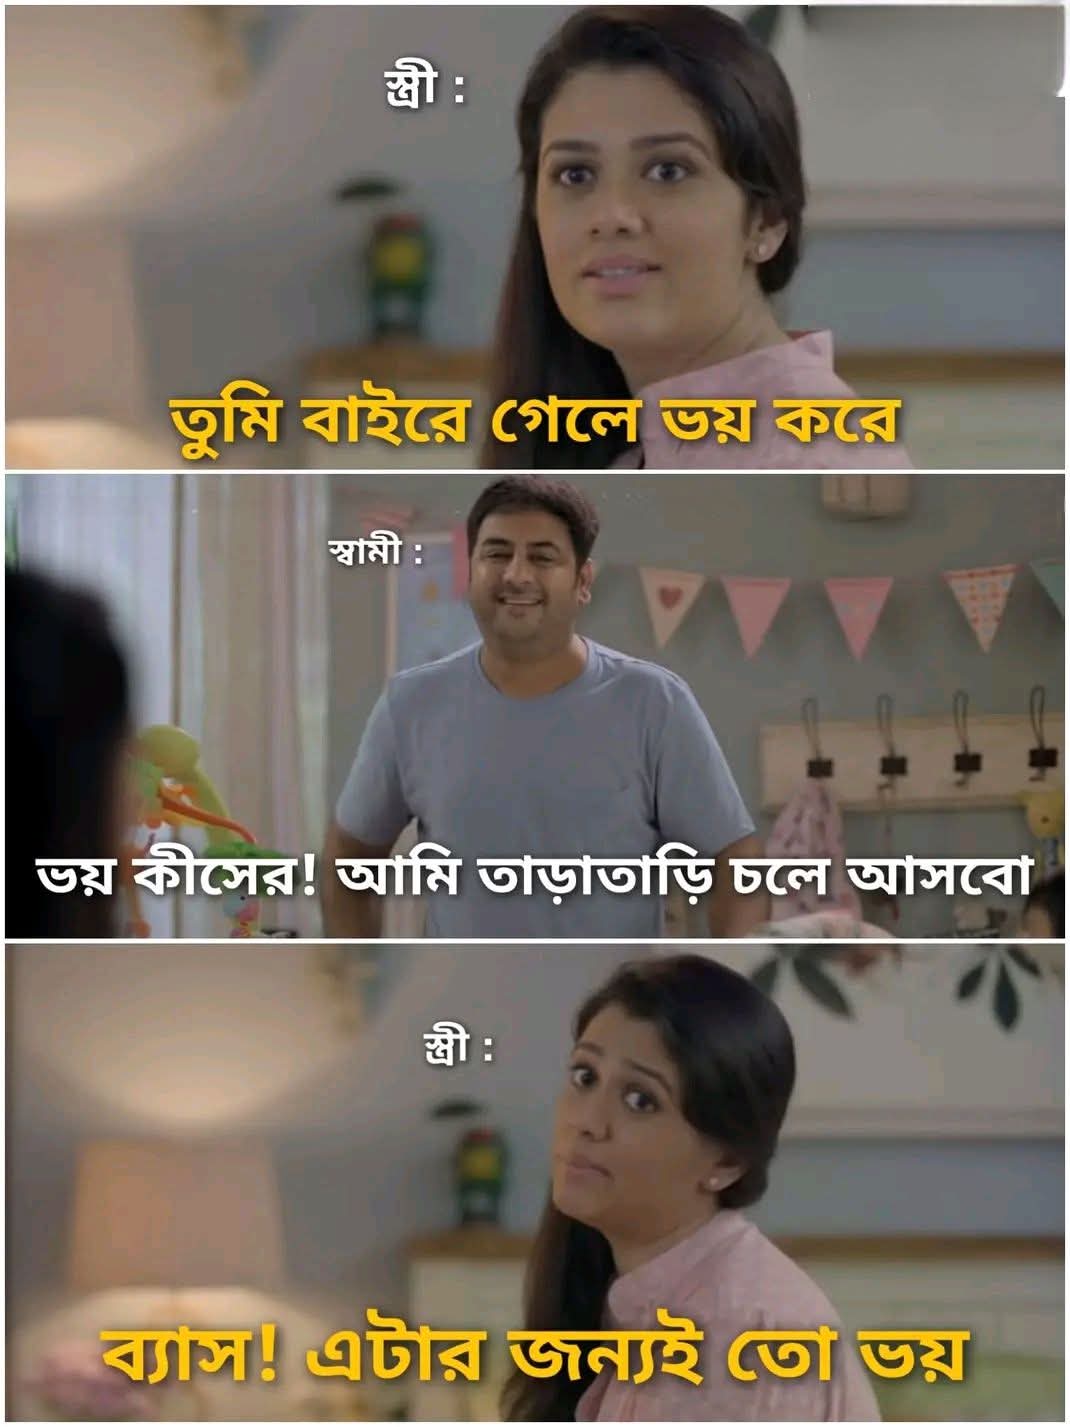
Text: স্ত্রী :
তুমি বাইরে গেলে ভয় করে
স্বামী :
ভয় কীসের! আমি তাড়াতাড়ি চলে আসবো
স্ত্রী :
ব্যাস! এটার জন্যই তো ভয়
Label: Non Hate